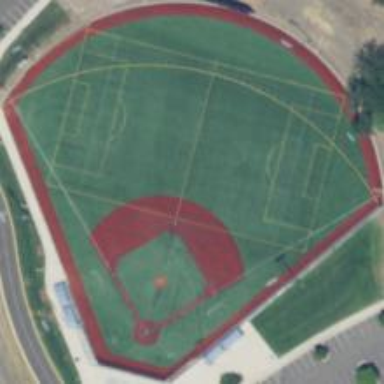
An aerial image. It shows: Baseball pitch with turf surface for leisure sports.